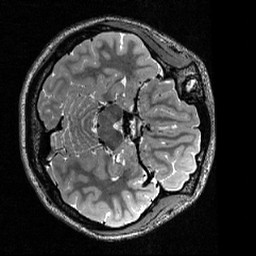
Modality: T2w
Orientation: axial
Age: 21
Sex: female
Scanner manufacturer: siemens
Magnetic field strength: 3 T
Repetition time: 3.2 s
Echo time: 0.56 s